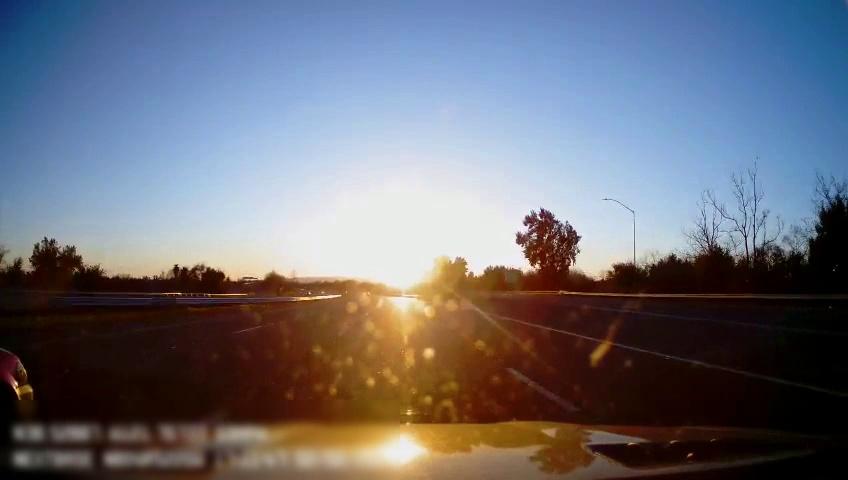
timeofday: Day
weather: Sunny
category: Drivable Space
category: Vehicles | SUV
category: Lanes | Alternate Lane
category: Lanes | Alternate Lane
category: Lanes | Current Lane
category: Lanes | Current Lane
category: Lanes | Alternate Lane
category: Lanes | Alternate Lane
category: Traffic | Signs